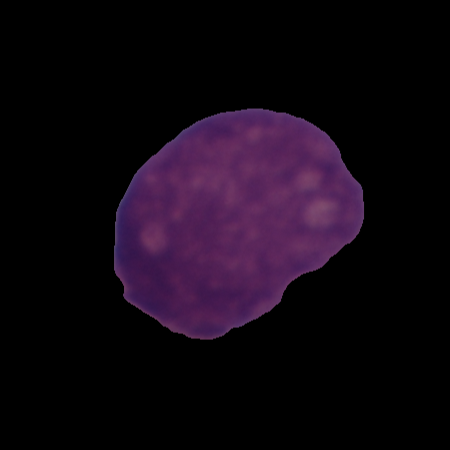
Label: cancer